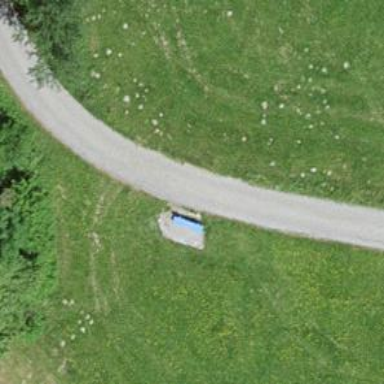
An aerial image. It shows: Bench.